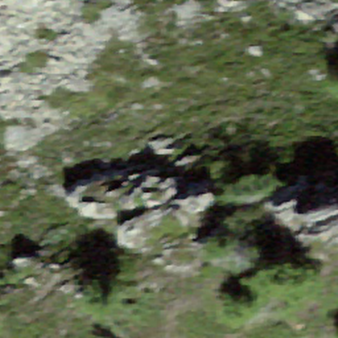
Label: bouldering_area